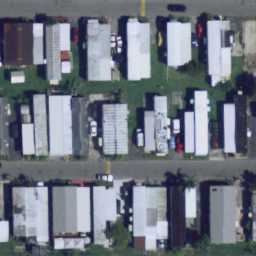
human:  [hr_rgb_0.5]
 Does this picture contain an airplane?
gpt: no

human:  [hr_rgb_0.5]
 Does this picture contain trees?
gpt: yes

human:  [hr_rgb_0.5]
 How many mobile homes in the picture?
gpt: eighteen

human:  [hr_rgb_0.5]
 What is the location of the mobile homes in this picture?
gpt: up and bottom